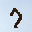
Label: 7